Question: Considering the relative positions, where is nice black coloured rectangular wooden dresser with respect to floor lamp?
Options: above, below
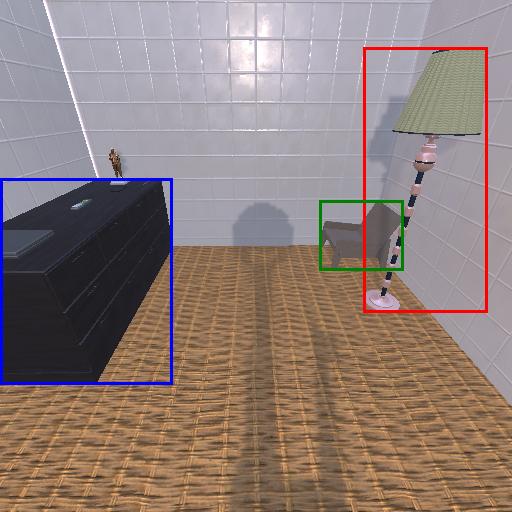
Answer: above